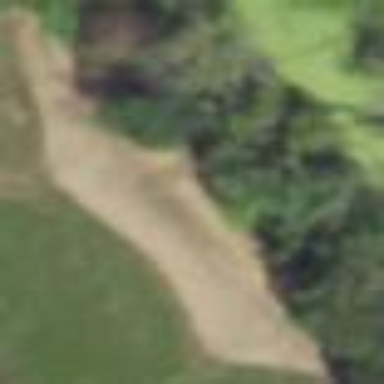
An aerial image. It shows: Sandy area is golf bunker.